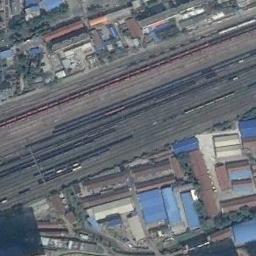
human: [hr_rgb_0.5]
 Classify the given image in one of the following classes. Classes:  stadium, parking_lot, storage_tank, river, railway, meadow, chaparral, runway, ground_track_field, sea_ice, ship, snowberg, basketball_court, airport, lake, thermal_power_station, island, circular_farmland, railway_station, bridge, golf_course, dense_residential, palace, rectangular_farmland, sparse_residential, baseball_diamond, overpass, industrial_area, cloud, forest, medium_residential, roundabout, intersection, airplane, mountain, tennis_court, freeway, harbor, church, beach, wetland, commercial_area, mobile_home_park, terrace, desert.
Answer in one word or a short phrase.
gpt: railway